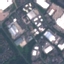
Land use / land cover: Industrial